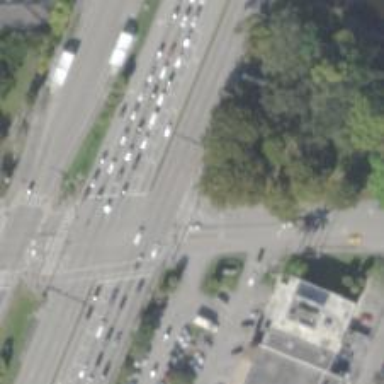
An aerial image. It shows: Crossing on the road with line markings.